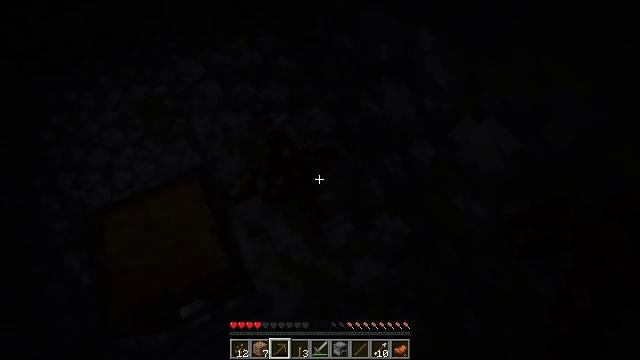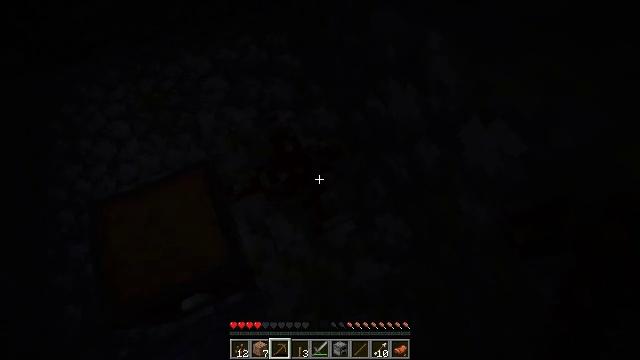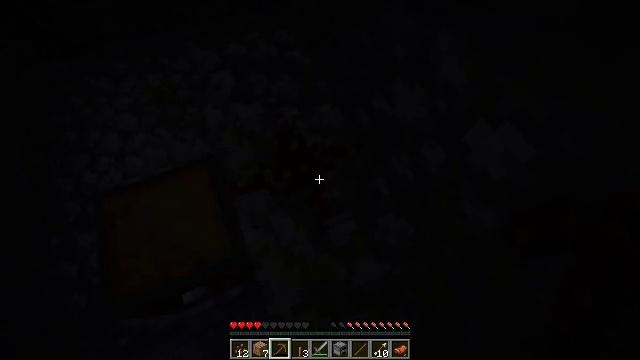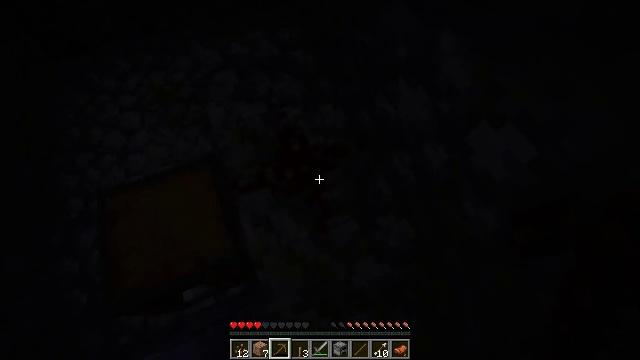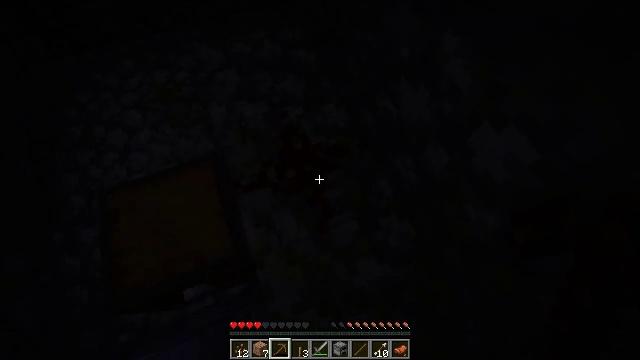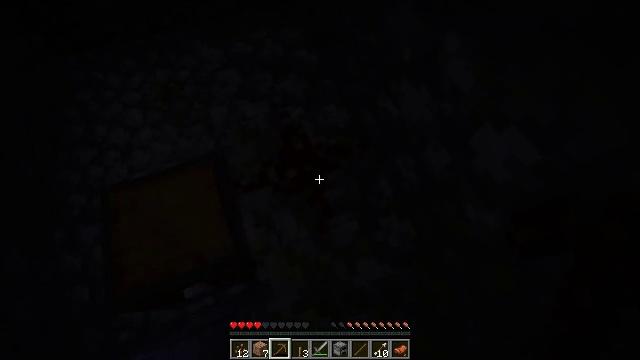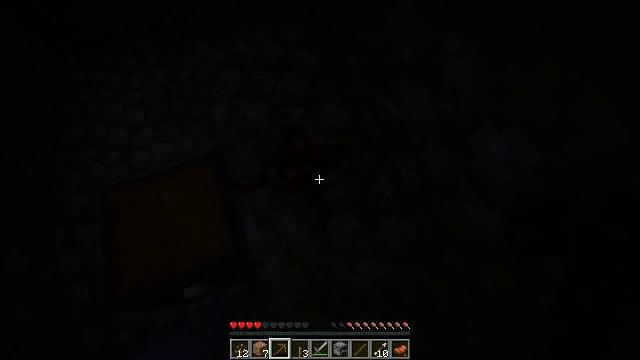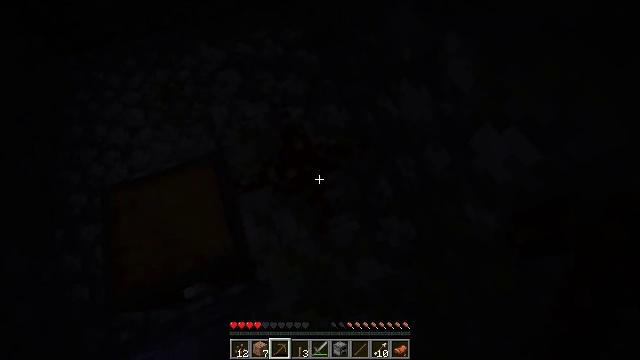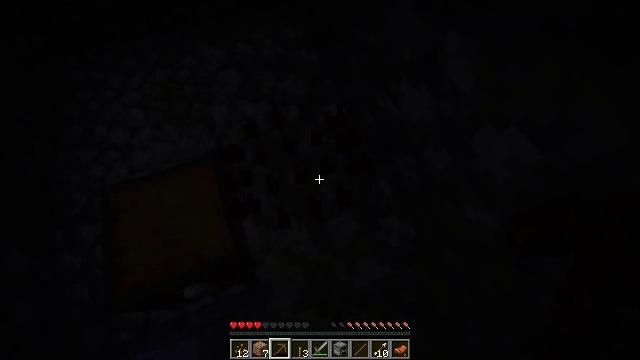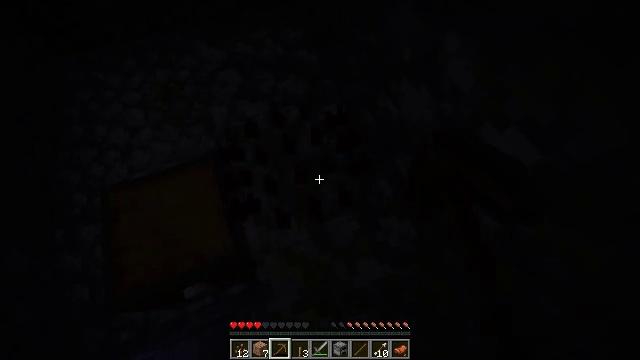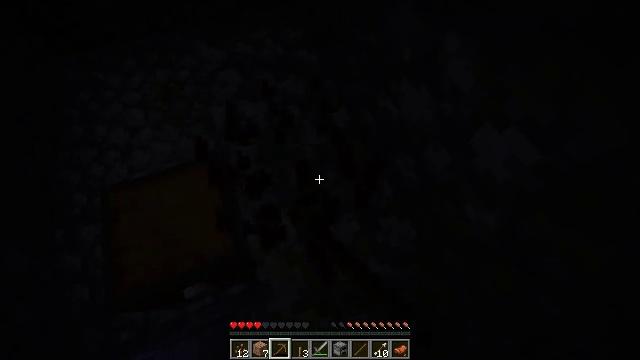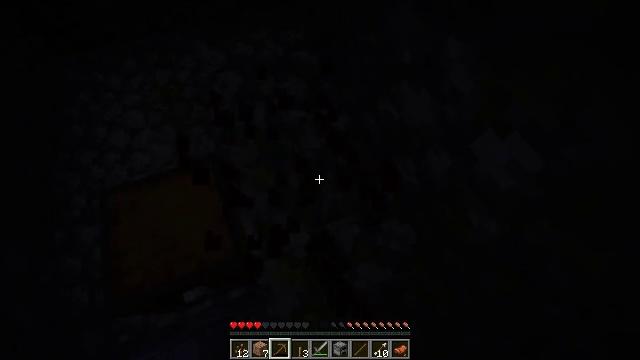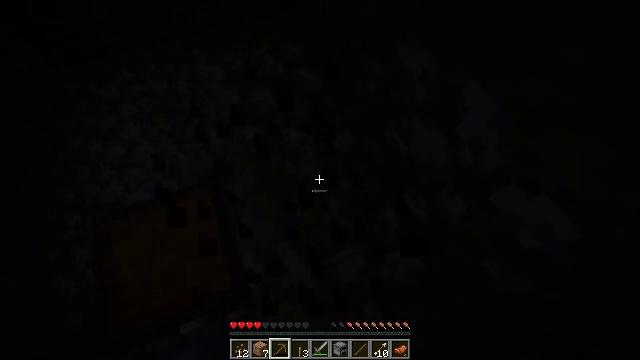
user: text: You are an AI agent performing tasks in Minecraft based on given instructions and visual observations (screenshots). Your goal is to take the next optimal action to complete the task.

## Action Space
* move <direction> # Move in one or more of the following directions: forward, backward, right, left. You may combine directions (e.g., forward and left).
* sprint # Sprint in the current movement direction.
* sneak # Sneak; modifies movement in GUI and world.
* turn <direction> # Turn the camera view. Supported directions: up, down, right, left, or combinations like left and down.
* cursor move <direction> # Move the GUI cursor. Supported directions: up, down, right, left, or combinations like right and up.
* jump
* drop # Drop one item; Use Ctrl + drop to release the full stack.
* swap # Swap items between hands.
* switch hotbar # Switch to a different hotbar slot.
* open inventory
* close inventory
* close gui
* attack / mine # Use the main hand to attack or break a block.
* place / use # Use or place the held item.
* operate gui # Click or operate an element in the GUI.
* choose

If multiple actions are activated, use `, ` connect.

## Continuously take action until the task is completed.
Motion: motion action
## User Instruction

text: Break the redstone wire to disrupt circuits.
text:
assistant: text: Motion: turn left
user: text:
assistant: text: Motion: turn left
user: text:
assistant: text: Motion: no_op
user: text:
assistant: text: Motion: no_op
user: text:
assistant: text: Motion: no_op
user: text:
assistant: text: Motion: no_op
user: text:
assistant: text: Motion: no_op
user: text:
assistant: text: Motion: attack / mine
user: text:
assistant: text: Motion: attack / mine
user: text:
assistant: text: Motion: attack / mine
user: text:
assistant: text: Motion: move forward, attack / mine
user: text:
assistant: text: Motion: move forward
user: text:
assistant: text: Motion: no_op